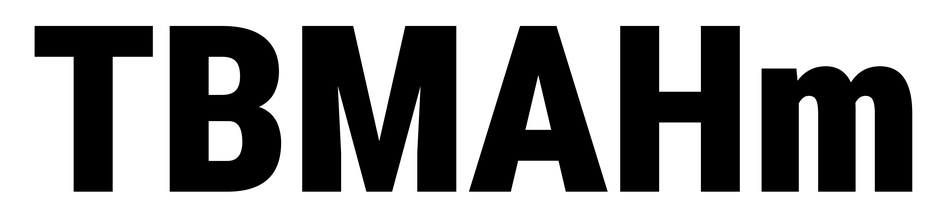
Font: Roboto_Condensed_Black